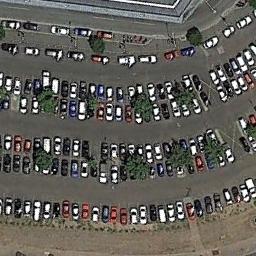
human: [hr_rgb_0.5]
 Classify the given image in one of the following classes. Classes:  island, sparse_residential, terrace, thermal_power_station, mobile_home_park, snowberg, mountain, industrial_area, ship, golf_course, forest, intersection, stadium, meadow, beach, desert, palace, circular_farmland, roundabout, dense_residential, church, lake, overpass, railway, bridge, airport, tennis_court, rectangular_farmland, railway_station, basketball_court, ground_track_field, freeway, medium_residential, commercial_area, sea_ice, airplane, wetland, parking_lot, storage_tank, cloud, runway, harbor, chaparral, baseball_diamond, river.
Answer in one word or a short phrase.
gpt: parking_lot